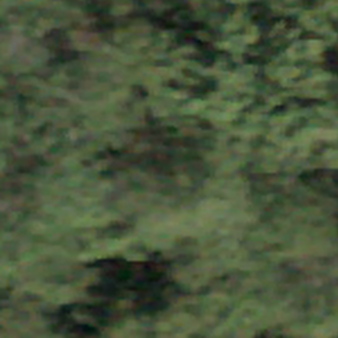
Label: other